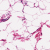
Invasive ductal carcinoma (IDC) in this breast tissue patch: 0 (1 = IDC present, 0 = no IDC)